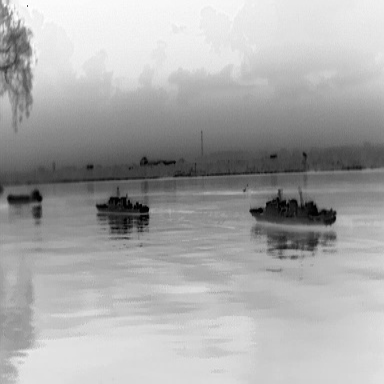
There are three objects shown in the infrared image, including two warships, and a liner.